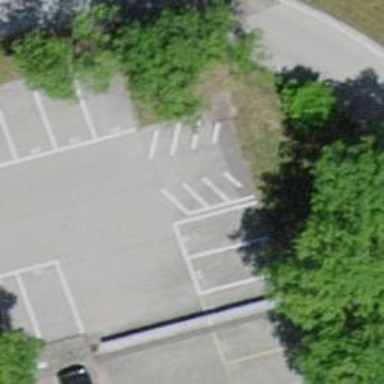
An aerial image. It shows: Motorcycle parking area.